RGB frame:
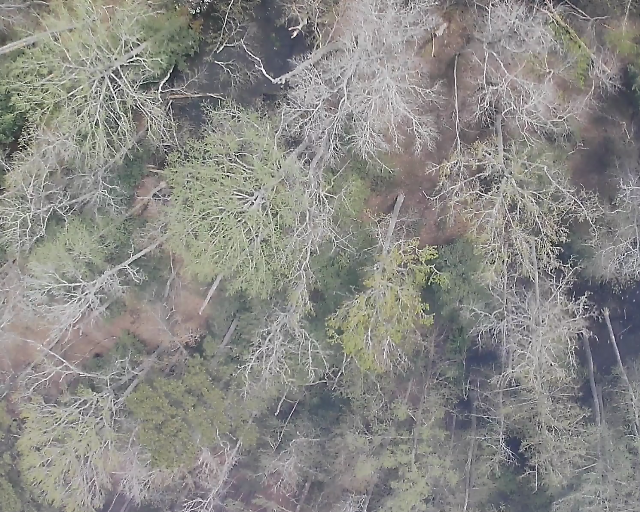
Thermal frame:
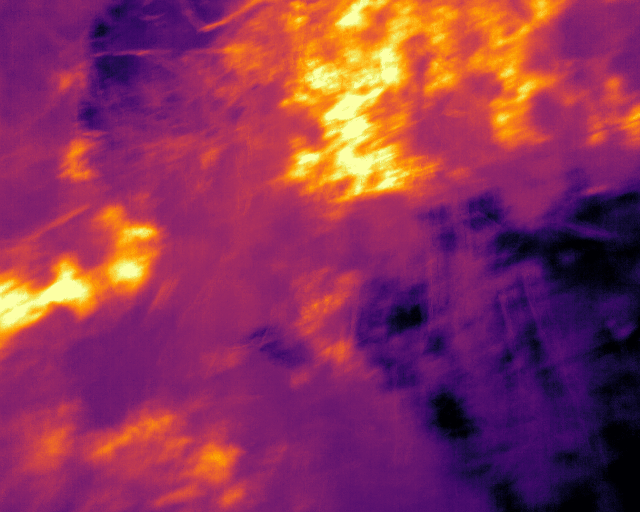
Captured: 2026-02-26 03:46:43
Pixels at or above 80 °C: 0 (fraction of frame: 0)